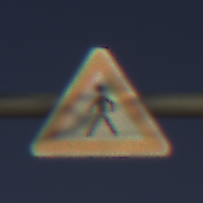
Verkehrszeichen: FussgaengerRechts
Umgebung: Outdoor, Nature
Tageszeit: SunriseSunset
Wetter: Clear
Licht: Natural
Jahreszeit: NotSpecified
Kontrast: HighContrast